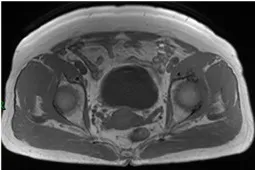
Isointensity on T1-weighted MR images.
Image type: radiology (mri)